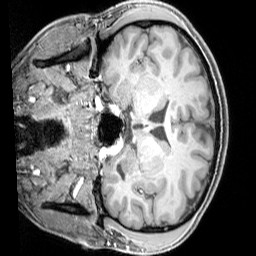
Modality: T1w
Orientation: coronal
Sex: male
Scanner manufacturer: siemens
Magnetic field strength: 3 T
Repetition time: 2.3 s
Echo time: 0.00226 s